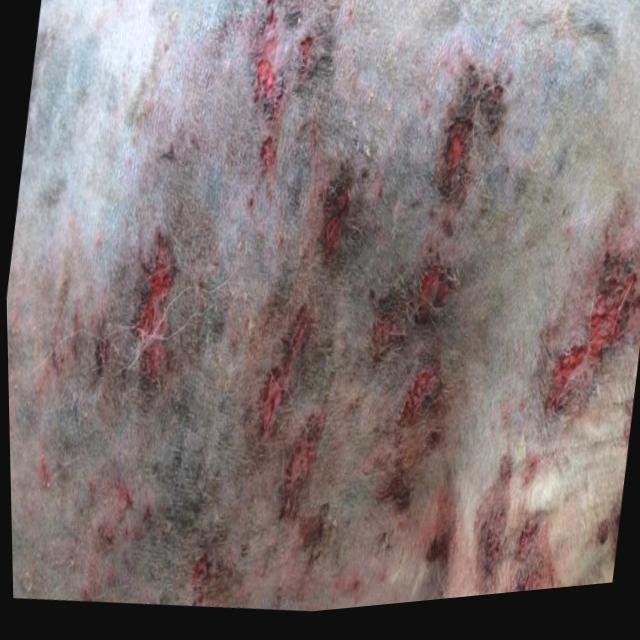
Canine dermatitis — inflammation of the skin presenting with erythema, pruritus, papules, and excoriation. May be allergic, contact, or atopic in origin.